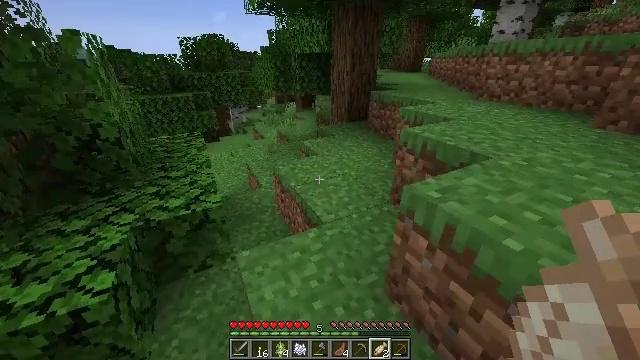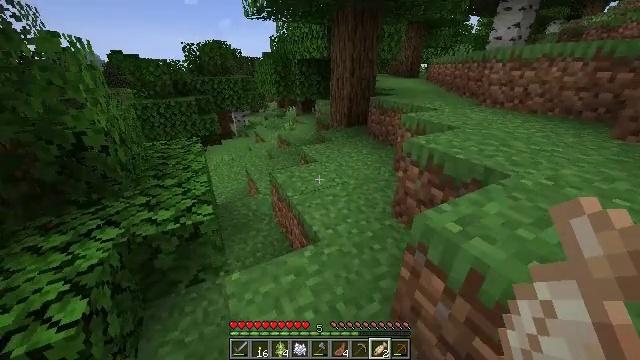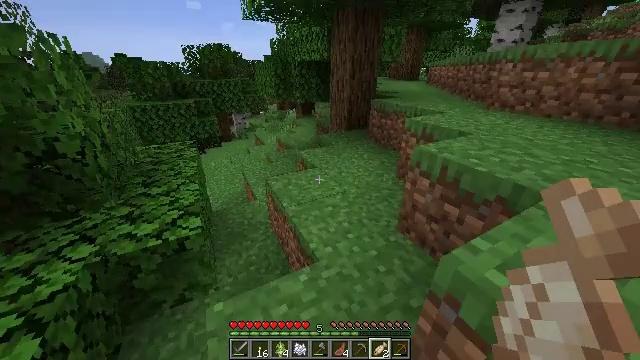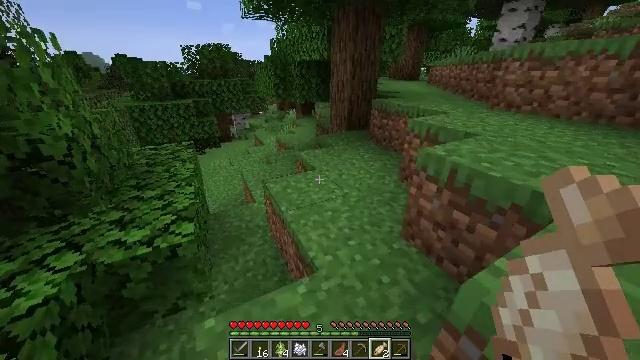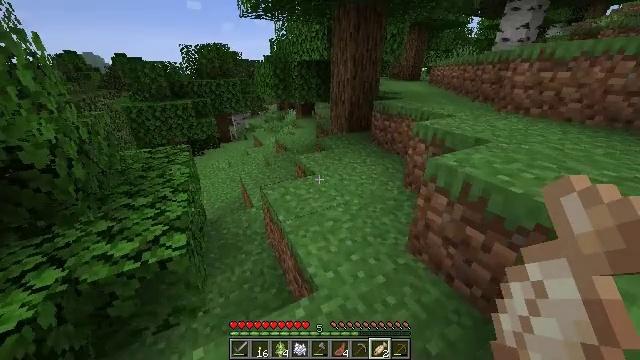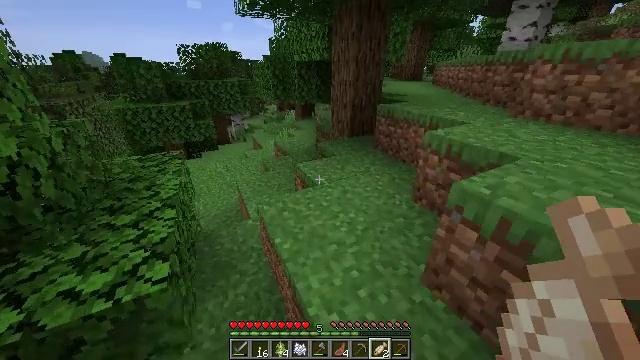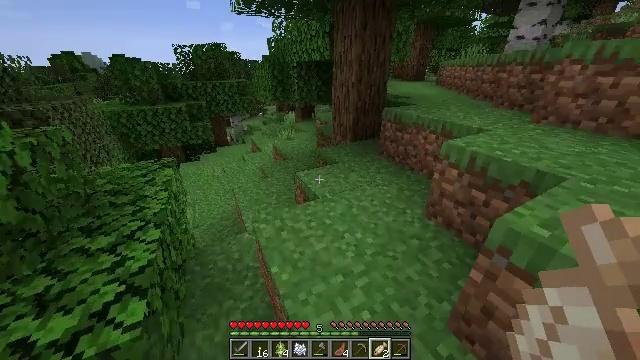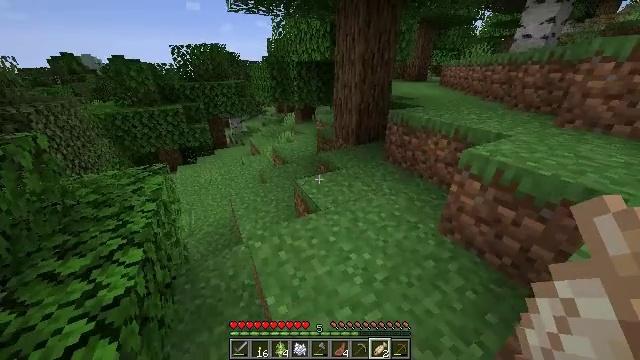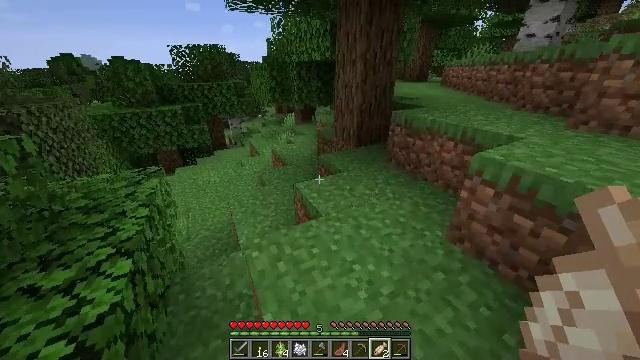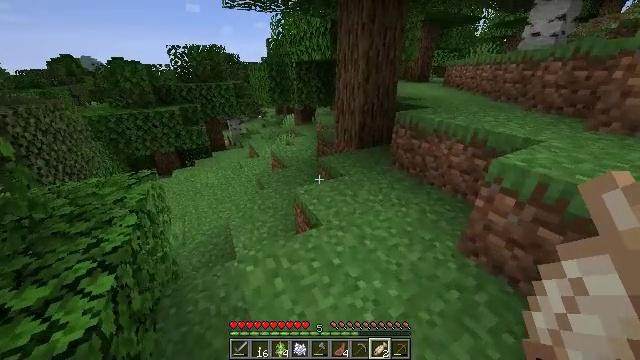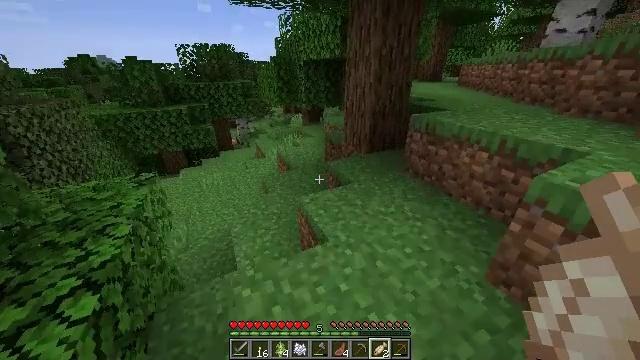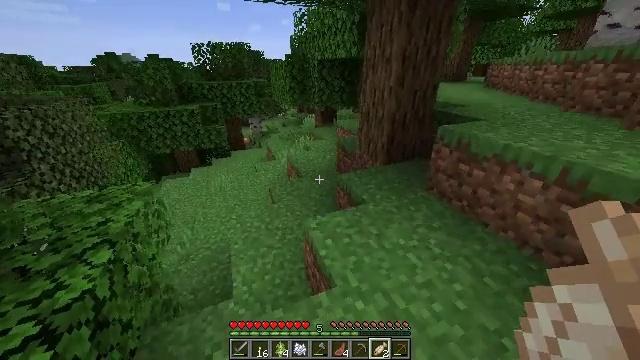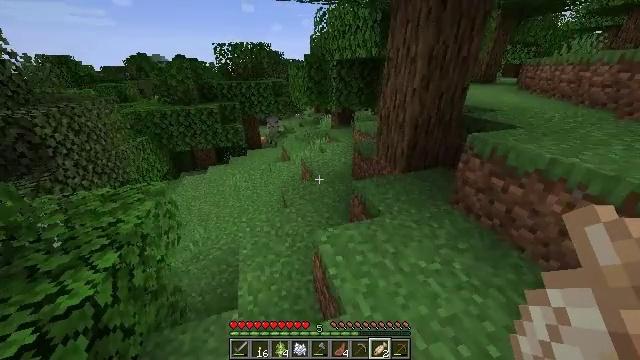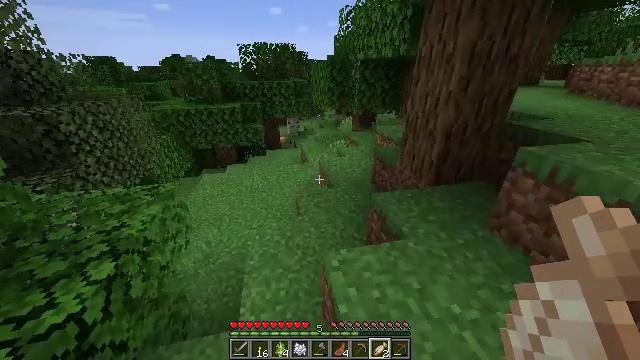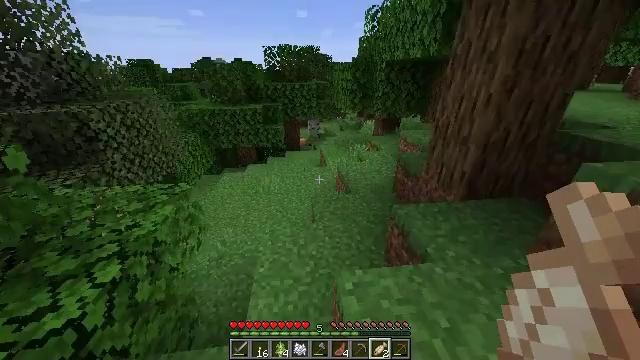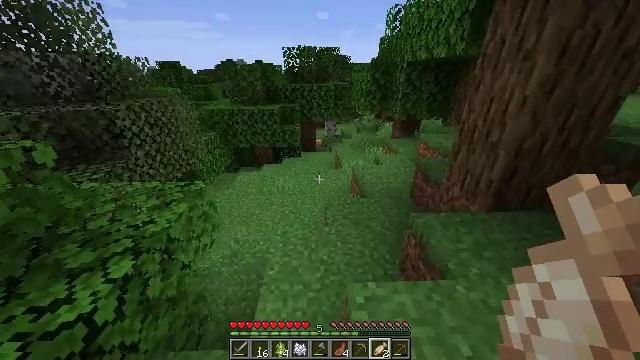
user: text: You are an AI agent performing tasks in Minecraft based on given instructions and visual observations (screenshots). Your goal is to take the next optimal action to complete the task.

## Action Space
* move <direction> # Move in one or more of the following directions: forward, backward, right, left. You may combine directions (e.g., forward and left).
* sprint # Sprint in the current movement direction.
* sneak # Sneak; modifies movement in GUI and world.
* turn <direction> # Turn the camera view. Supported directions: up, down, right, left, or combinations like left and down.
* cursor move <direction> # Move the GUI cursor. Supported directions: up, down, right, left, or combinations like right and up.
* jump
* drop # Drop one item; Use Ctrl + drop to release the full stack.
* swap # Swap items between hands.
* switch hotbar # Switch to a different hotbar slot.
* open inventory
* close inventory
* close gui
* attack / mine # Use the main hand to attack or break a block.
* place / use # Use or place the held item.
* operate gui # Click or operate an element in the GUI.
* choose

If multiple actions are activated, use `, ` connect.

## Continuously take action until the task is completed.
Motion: motion action
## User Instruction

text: Get cooked cod by cooking cod in the furnace.
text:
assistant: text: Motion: move forward
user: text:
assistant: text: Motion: move forward
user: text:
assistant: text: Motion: move forward
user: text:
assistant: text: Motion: move forward
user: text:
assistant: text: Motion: move forward
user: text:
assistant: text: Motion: move forward
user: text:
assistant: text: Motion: move forward
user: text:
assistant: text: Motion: move forward
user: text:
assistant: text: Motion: move forward
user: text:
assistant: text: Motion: move forward, turn left
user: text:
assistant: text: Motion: move forward, turn left
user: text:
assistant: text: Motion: move forward, turn left
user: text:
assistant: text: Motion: move forward, turn left
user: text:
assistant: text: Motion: move forward, turn left
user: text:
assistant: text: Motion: move forward, turn left
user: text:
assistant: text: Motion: move forward, turn left
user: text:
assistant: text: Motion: move forward, turn left
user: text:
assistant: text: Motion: move forward, turn left
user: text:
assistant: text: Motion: move forward, turn left, jump
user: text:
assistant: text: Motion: move forward, jump
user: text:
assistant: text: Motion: move forward, jump
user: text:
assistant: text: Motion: move forward, jump
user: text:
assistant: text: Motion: move forward, jump
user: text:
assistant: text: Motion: move forward, jump
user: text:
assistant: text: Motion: move forward, jump
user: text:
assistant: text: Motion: move forward, jump
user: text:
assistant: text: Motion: move forward, jump
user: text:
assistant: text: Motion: move forward and move right, jump
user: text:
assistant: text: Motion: move forward and move right, jump
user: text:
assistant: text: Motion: move forward and move right, jump